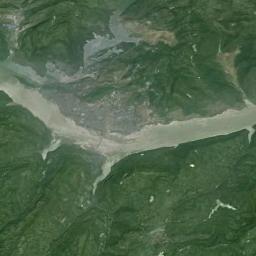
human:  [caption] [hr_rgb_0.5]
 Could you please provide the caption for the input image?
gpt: The yellow river goes through the mountainous area covered with vegetation .

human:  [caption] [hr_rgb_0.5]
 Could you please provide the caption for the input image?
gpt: A light green river that is curved like an arc, With tributaries on the river, Continuous green mountains on both sides of the bank, And large buildings .

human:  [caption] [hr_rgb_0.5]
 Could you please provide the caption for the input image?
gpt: The river goes through mountains with green plants .

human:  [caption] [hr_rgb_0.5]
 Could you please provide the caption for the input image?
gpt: The river is surrounded by trees .

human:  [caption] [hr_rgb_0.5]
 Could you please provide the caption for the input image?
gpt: There are green forests and meadows around the river .